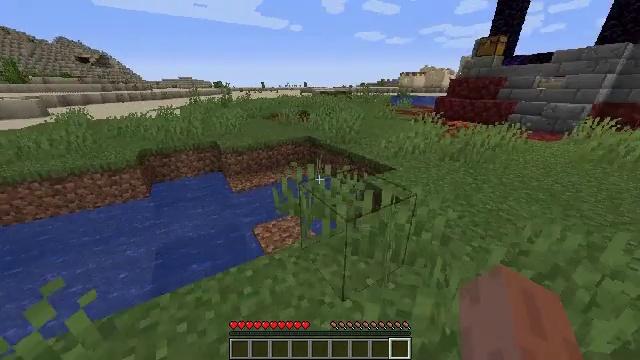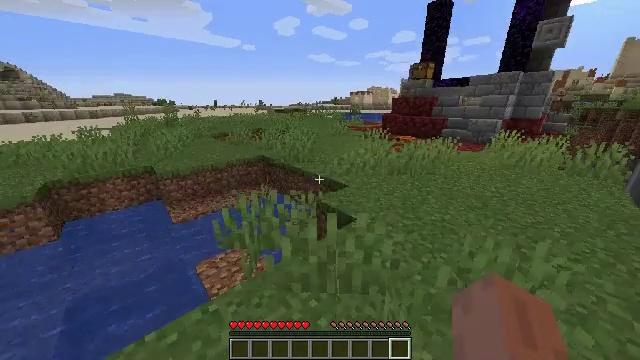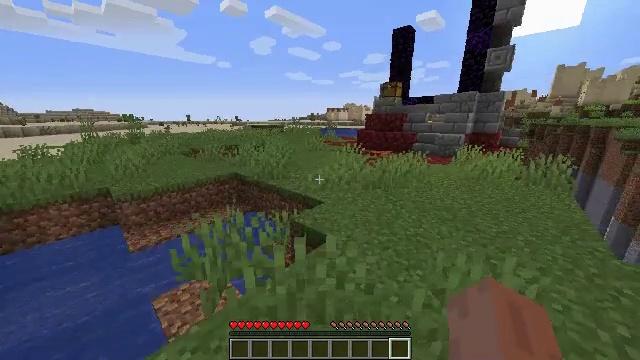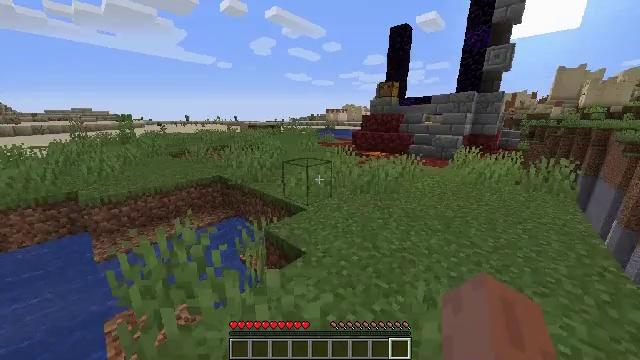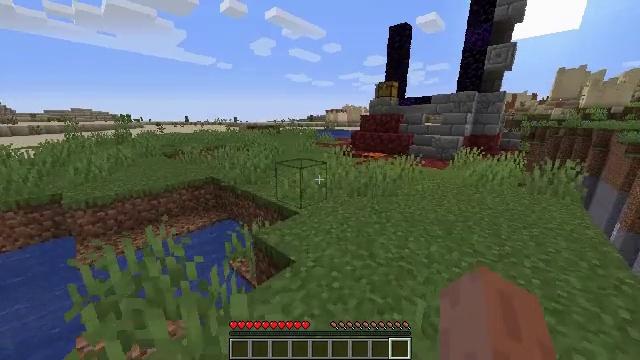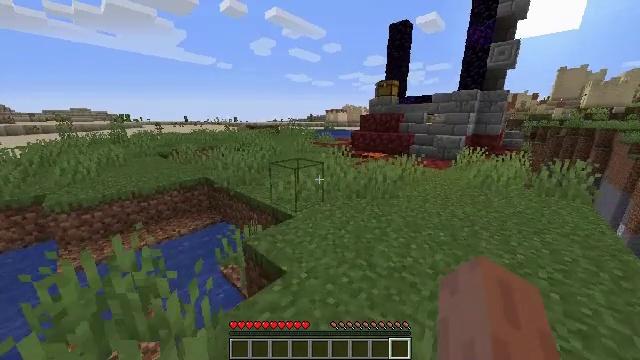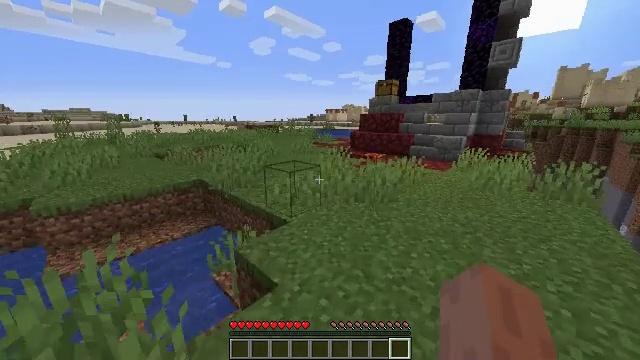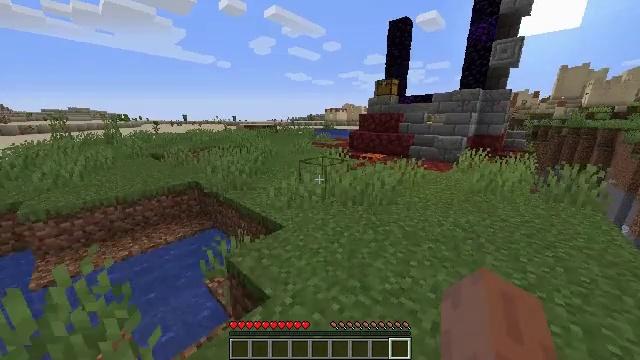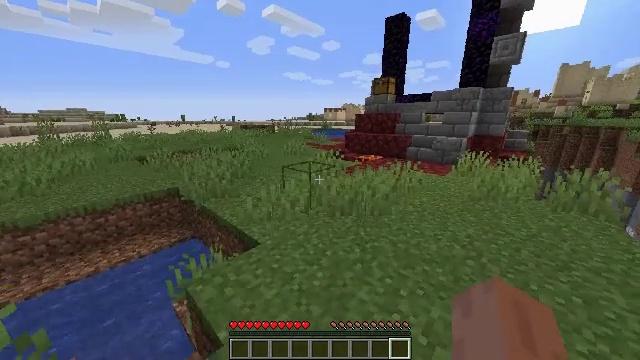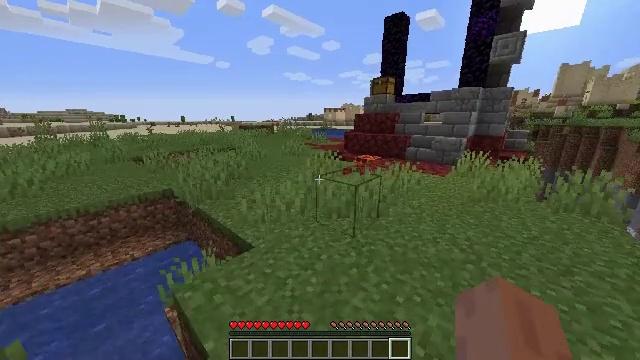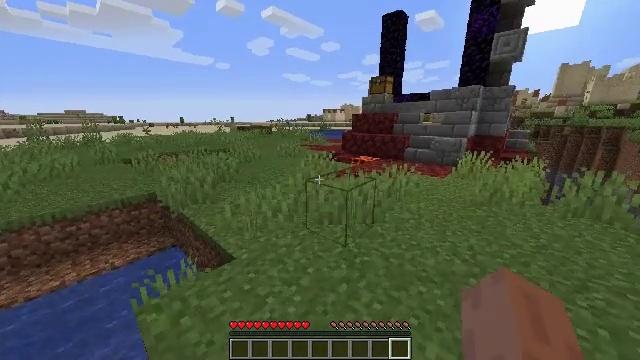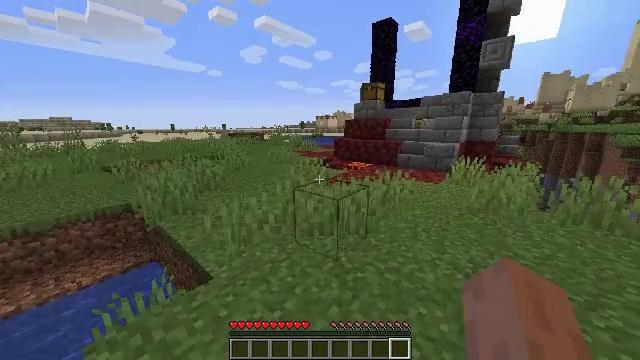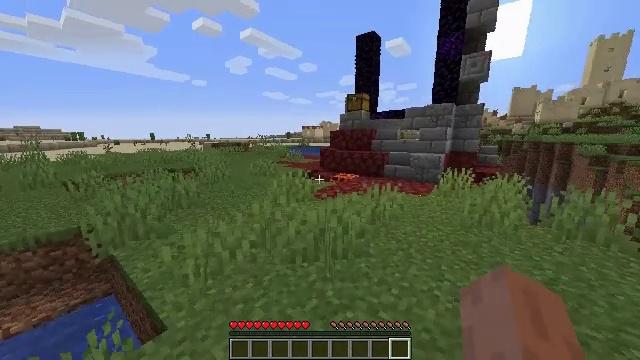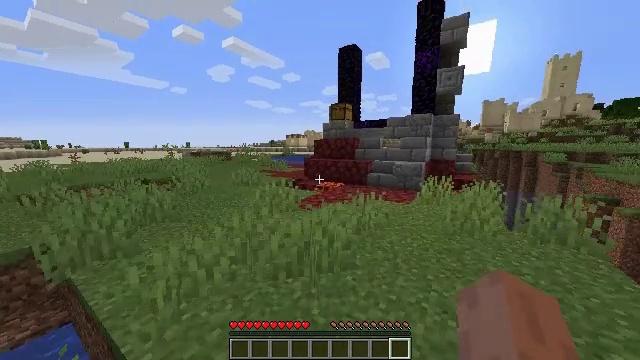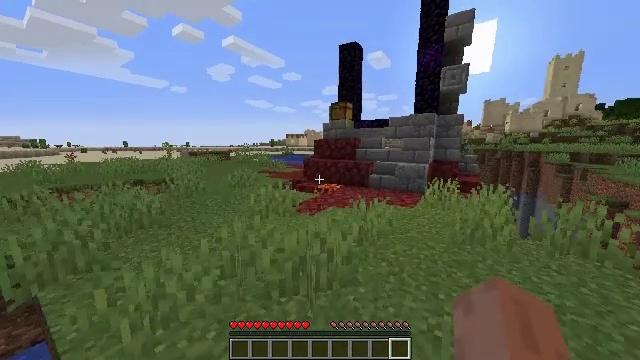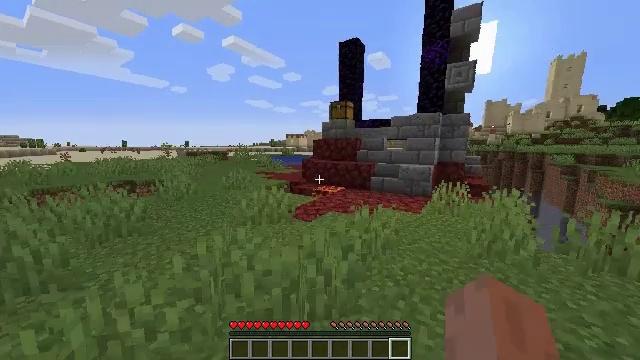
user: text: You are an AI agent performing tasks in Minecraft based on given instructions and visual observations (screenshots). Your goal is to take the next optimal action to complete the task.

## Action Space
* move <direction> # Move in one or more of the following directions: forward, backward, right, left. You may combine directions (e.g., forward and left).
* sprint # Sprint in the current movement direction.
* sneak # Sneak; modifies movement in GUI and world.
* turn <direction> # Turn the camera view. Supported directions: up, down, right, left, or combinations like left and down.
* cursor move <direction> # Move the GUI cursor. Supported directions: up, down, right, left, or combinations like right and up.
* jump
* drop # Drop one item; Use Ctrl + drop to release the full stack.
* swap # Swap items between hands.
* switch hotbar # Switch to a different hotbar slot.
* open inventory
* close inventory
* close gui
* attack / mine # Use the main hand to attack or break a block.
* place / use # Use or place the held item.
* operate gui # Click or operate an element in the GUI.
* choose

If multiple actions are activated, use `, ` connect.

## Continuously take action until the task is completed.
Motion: motion action
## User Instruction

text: Mine the oak log.
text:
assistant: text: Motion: move forward and move right, turn right and up
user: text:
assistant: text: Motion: move forward and move right, turn right and up
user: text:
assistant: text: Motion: move forward and move right
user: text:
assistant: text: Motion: move forward
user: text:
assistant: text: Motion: move forward
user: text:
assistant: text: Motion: move forward and move right
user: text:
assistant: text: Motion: move forward and move right
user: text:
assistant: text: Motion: move forward and move right
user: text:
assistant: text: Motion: move forward and move right
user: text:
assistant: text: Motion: move forward
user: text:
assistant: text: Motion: move forward, turn right and up
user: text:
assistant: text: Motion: move forward, turn right and up
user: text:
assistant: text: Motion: move forward, turn right and up
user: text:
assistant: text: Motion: move forward
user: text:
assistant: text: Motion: move forward
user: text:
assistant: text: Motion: move forward
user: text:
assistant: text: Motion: move forward
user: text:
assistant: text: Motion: move forward
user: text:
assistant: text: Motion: move forward
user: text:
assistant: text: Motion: move forward
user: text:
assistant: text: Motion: move forward
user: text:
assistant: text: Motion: move forward
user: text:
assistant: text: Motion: move forward
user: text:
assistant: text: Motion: move forward
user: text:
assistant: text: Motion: move forward and move right
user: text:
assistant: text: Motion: move forward and move right
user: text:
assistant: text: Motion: move forward and move right
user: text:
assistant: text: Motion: move forward and move right
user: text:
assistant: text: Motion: move forward and move right
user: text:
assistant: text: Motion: move forward and move right